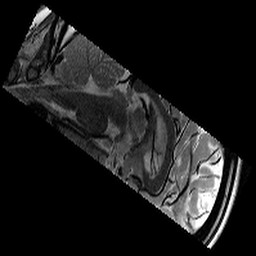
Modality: T2w
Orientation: sagittal
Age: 12
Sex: male
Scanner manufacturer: siemens
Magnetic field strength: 3 T
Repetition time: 9.23 s
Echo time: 0.067 s